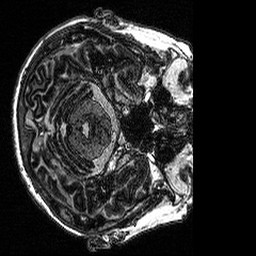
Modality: MP2RAGE
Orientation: axial
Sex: female
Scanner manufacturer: siemens
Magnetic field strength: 3 T
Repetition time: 5 s
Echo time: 0.00292 s